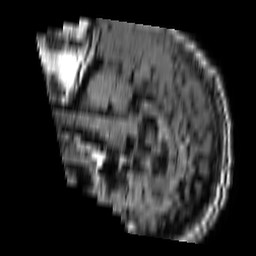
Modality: FLAIR
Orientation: sagittal
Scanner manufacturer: philips
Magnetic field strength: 1.5 T
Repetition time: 6 s
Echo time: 0.12 s